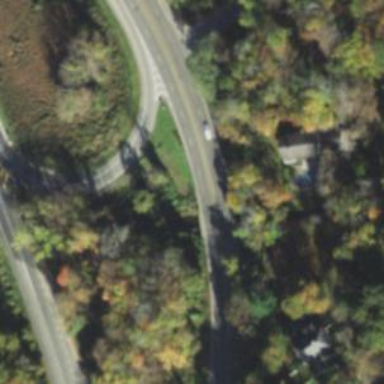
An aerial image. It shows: Bridge over trunk highway that serves as motorroad expressway.